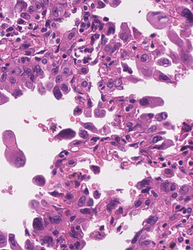
Tumor epithelial tissue: yes
Tumor-associated stroma tissue: no
Normal tissue: no